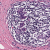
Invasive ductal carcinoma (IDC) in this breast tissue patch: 1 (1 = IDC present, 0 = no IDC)